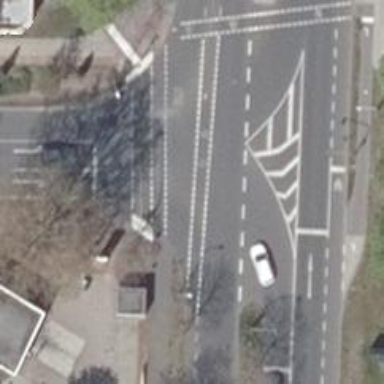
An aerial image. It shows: Road with traffic signals.